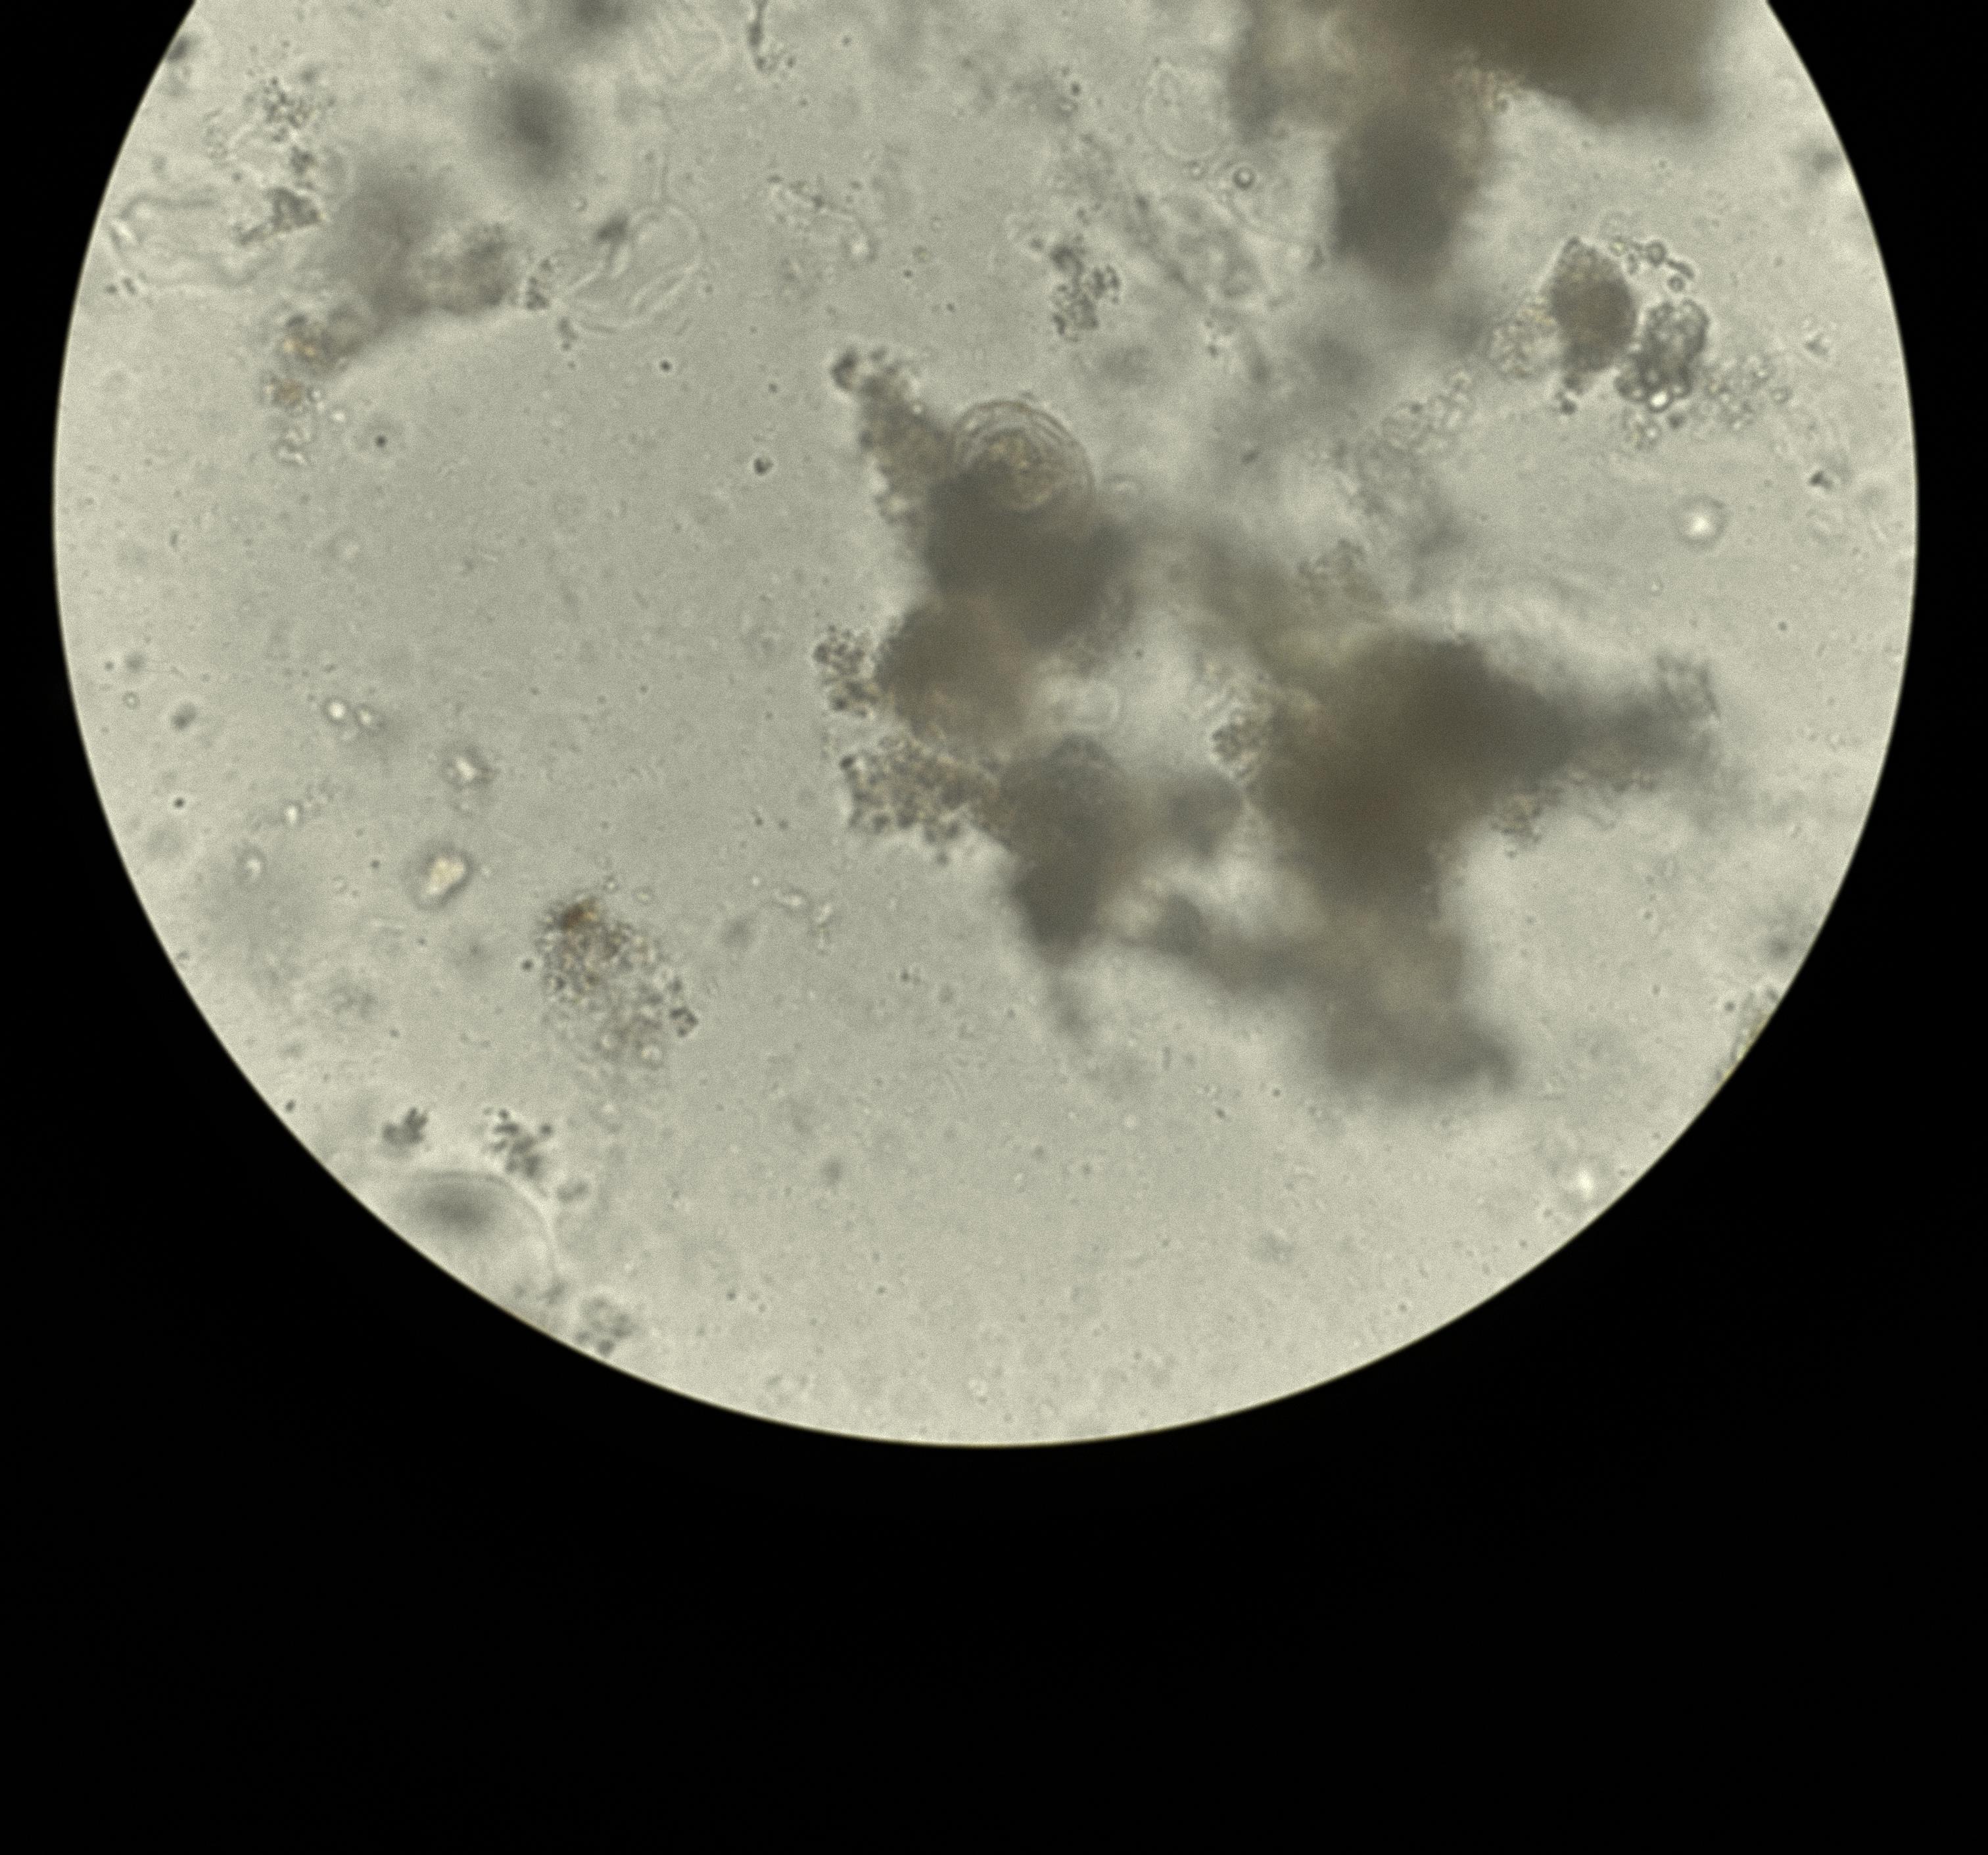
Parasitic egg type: Hymenolepis nana